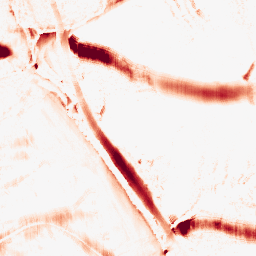
Category: morphological
Decomposition family: morphological_ellipse
Decomposition parameters: operation: opening
width: 30
height: 10
Upsampling method: lanczos
Upsampling parameters: scale: 8
Upsampling scale: 8